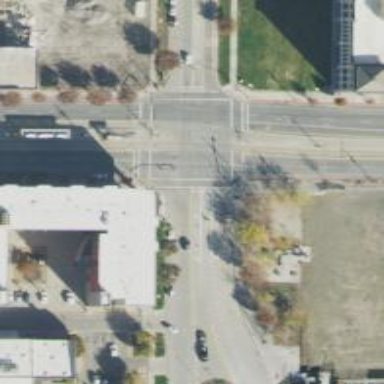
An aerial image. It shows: Footway on asphalt with marked crossing lines.